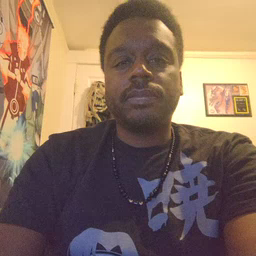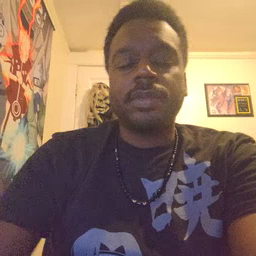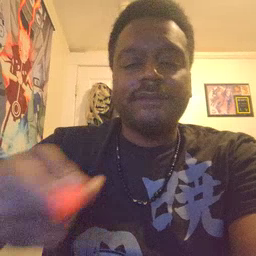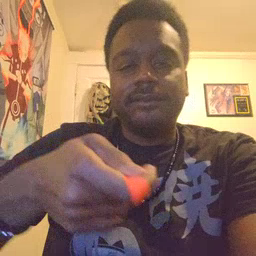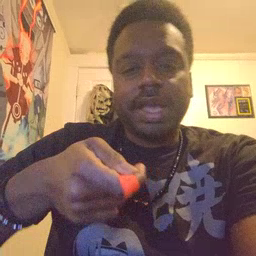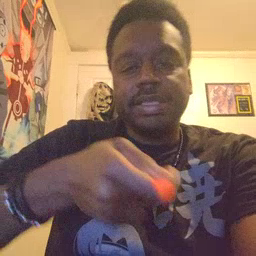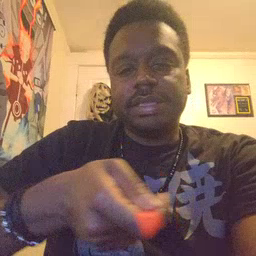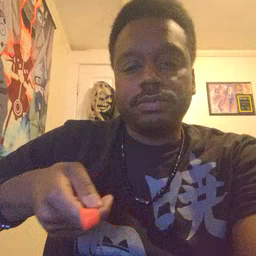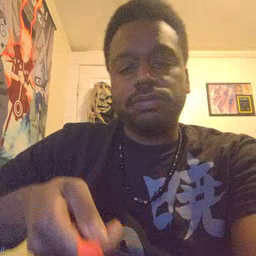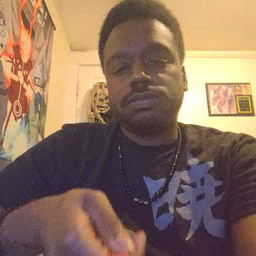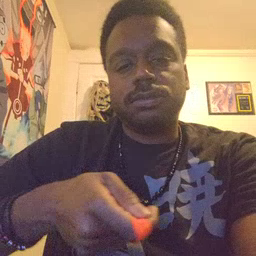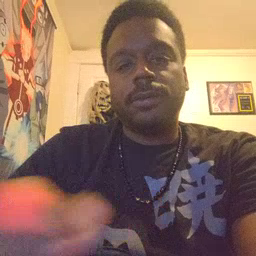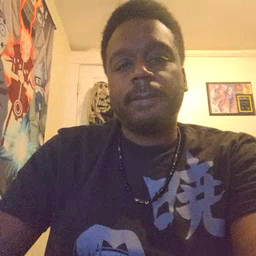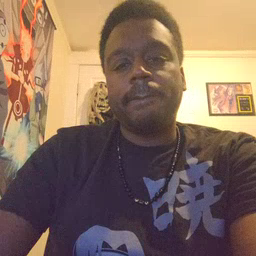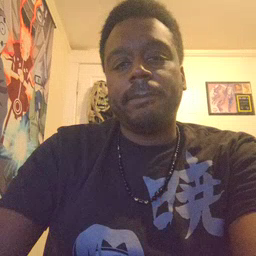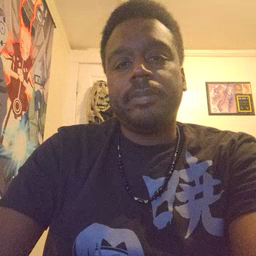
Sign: vacuum